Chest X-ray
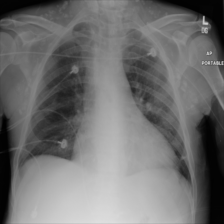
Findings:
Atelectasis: negative
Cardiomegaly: negative
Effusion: negative
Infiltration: negative
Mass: negative
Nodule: positive
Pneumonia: negative
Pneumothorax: negative
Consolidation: negative
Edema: negative
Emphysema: negative
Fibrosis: negative
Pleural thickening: negative
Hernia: negative